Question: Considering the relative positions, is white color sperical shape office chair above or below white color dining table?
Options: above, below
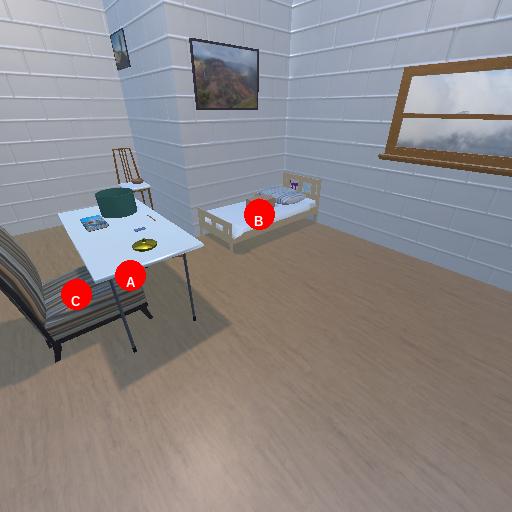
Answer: above